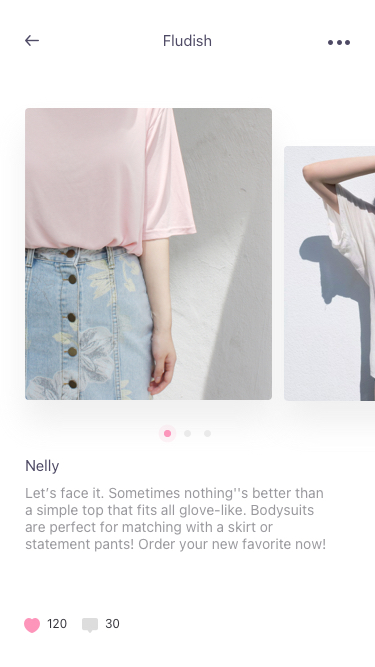
Text in this UI design:
Let’s face it. Sometimes nothing''s better than a simple top that fits all glove-like. Bodysuits are perfect for matching with a skirt or statement pants! Order your new favorite now!
120
30
Nelly
Fludish